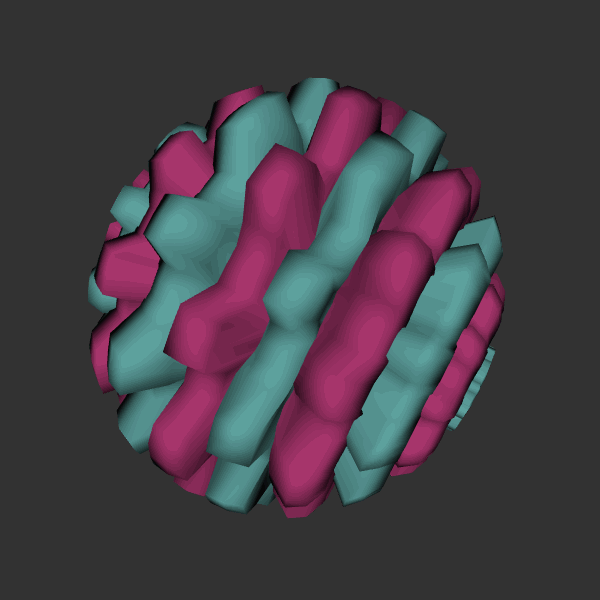
Background: dark